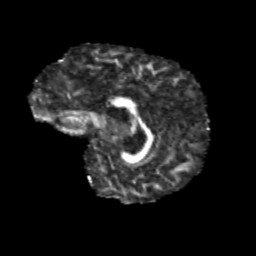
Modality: FA
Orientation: sagittal
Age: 11
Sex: male
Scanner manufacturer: siemens
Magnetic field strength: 3 T
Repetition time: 3.8 s
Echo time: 0.07 s